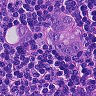
Metastatic tissue present: yes